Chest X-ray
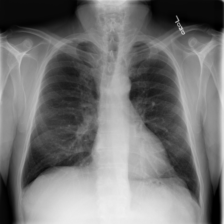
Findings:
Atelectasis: negative
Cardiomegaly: negative
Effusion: negative
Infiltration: negative
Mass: negative
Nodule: negative
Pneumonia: negative
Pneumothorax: negative
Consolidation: negative
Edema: negative
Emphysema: negative
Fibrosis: negative
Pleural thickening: negative
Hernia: negative